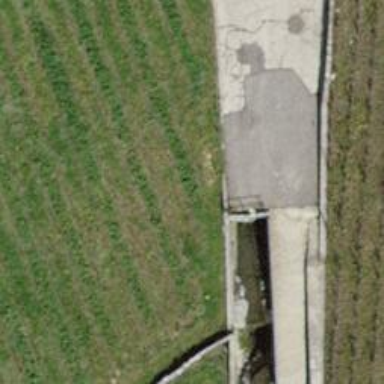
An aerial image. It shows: There is tunnel.